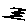
Label: zigzag